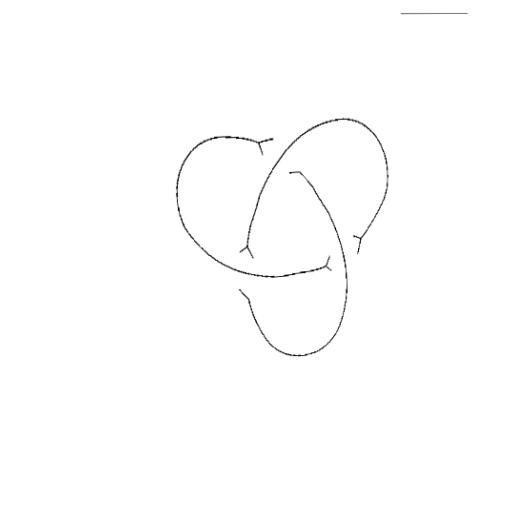
Crossing number: 3